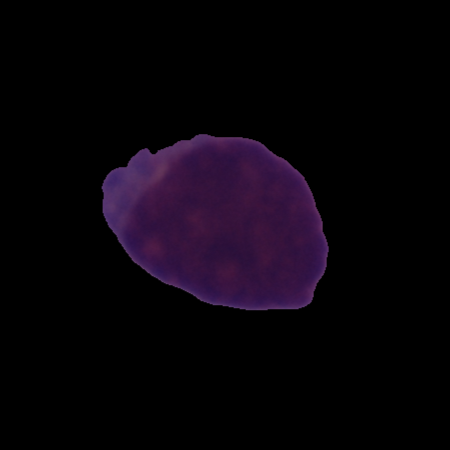
Label: cancer